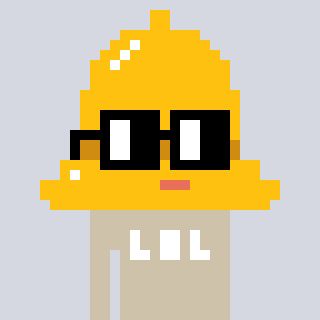
a pixel art character with square black glasses, a bell-shaped head and a bege-colored body on a cool background